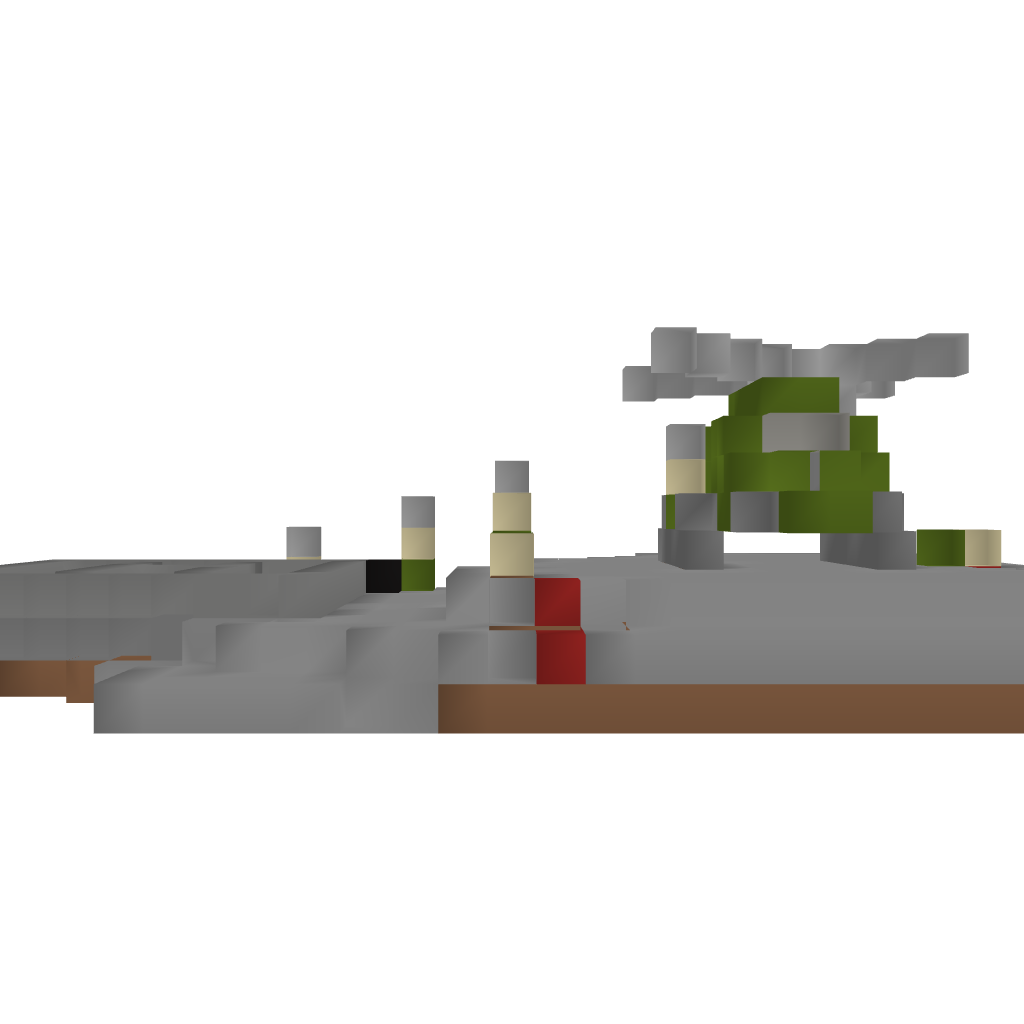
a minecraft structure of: Chopper Scene